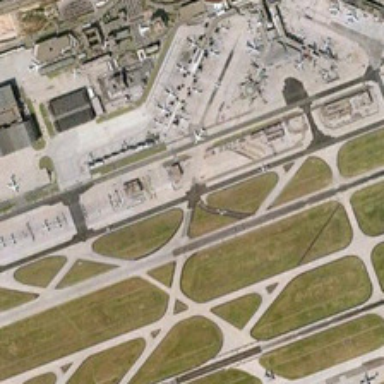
There is some buildings and an isosceles trapezoid parking apron with some aeroplanes  beside which is fields with brown grass divided by runways .